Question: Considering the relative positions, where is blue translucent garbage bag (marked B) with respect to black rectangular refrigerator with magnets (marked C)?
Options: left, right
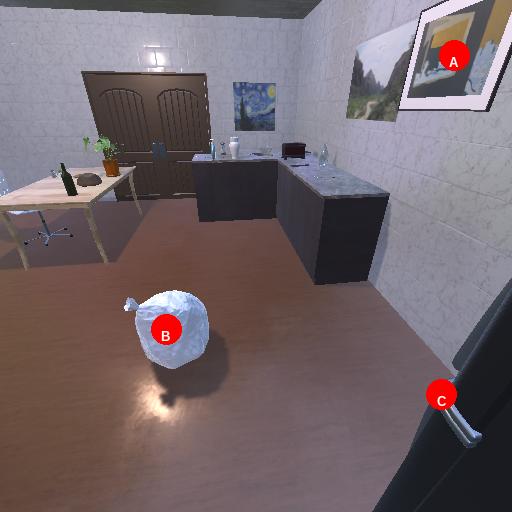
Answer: left